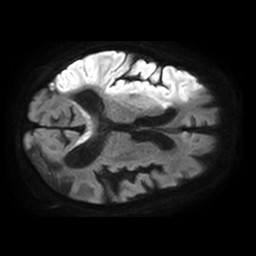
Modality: TRACE
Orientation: axial
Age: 88
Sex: male
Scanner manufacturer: philips
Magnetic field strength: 1.5 T
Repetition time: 3.393 s
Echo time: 0.06922 s